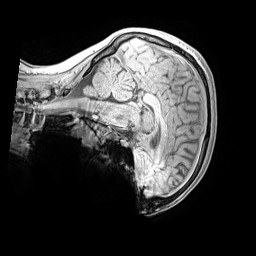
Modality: MP2RAGE
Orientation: sagittal
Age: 13
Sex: male
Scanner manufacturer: siemens
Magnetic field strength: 3 T
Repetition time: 4 s
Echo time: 0.00299 s